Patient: sex M, age 51
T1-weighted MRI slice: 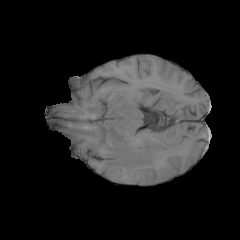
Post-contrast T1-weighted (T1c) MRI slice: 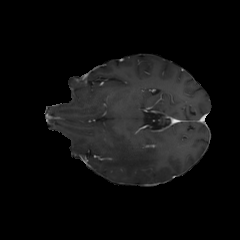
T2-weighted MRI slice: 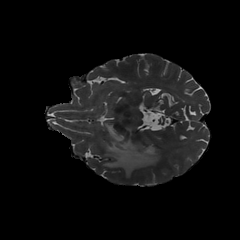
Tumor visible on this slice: yes
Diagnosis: Glioblastoma, IDH-wildtype
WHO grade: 4